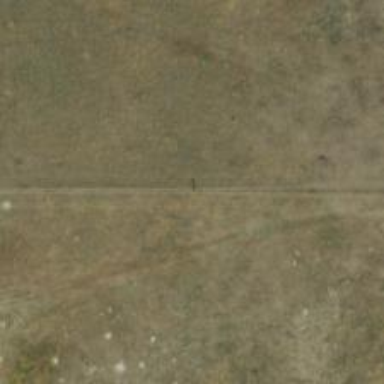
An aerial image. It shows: Power pole.